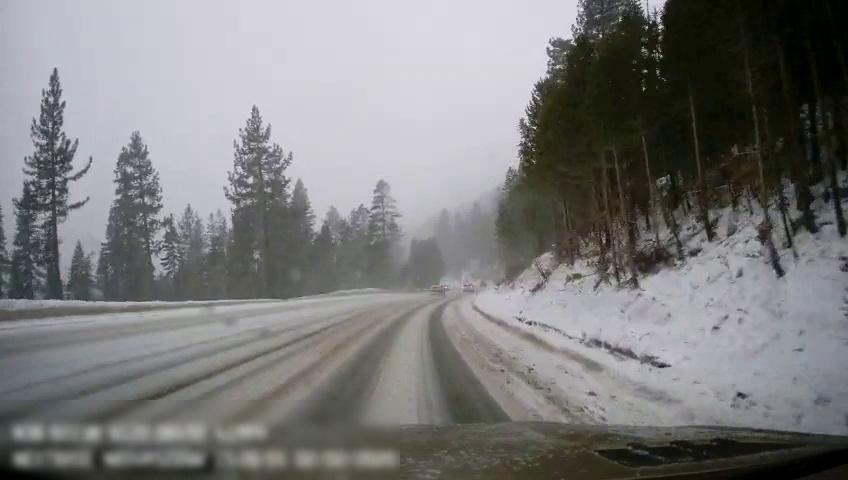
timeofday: Day
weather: Snowy
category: Drivable Space
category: Vehicles | Car
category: Vehicles | SUV